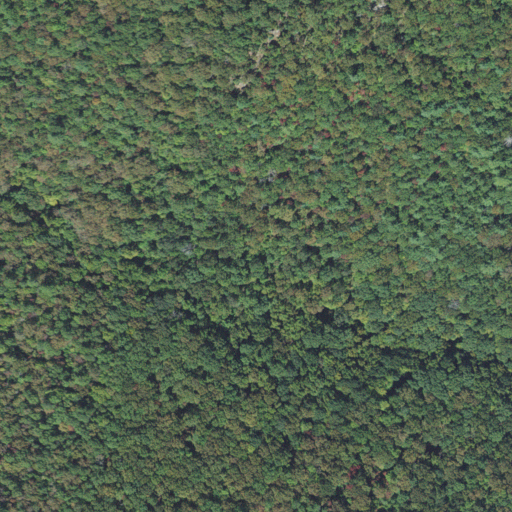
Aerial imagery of gap in North Carolina named Gray Gap containing deciduous forest and mixed forest